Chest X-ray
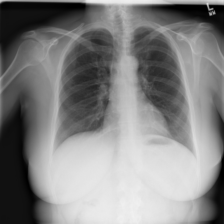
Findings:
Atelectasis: negative
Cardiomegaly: negative
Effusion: negative
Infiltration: negative
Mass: negative
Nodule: negative
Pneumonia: negative
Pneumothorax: negative
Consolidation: negative
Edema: negative
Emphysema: negative
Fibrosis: negative
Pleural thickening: negative
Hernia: negative